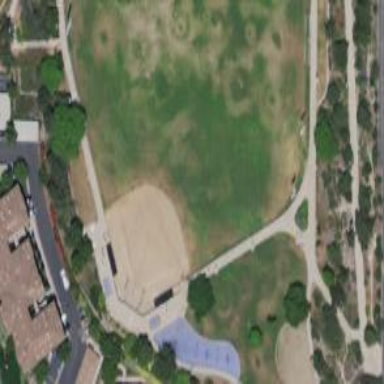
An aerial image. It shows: Baseball pitch for leisure land activities.